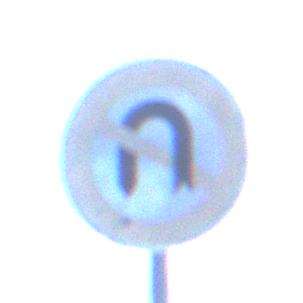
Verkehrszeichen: VerbotWenden
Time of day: Dawn
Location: Outdoor (Urban)
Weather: PartlyCloudy
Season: NotSpecified
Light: Natural